Question: I'm playing around with a simple console app that creates one thread and I do some inter thread communication between the main and the worker thread.
I'm posting objects from the main thread to a concurrent queue and the worker thread is dequeueing that and does some processing.
What strikes me as odd, is that when I profile this app, even despite I have two cores.
One core is 100% free and the other core have done all the work, and I see that both threads have been running in that core.

Why is this?
Is it because I use a wait handle that sets when I post a message and releases when the processing is done?
This is my sample code, now using 2 worker threads.
It still behaves the same, main, worker1 and worker2 is running in the same core.
Ideas?
It sort of works now, atleast, I get twice the performance compared to yesterday.
the trick was to slow down the consumer just enough to avoid signaling using the AutoResetEvent.
'''
public class SingleThreadDispatcher
{
public long Count;
private readonly ConcurrentQueue<Action> _queue = new ConcurrentQueue<Action>();
private volatile bool _hasMoreTasks;
private volatile bool _running = true;
private int _status;
private readonly AutoResetEvent _signal = new AutoResetEvent(false);
public SingleThreadDispatcher()
{
var thread = new Thread(Run)
{
IsBackground = true,
Name = "worker" + Guid.NewGuid(),
};
thread.Start();
}
private void Run()
{
while (_running)
{
_signal.WaitOne();
do
{
_hasMoreTasks = false;
Action task;
while (_queue.TryDequeue(out task) && _running)
{
Count ++;
task();
}
//wait a short while to let _hasMoreTasks to maybe be set to true
//this avoids the roundtrip to the AutoResetEvent
//that is, if there is intense pressure on the pool, we let some new
//tasks have the chance to arrive and be processed w/o signaling
if(!_hasMoreTasks)
Thread.Sleep(5);
Interlocked.Exchange(ref _status, 0);
} while (_hasMoreTasks);
}
}
public void Schedule(Action task)
{
_hasMoreTasks = true;
_queue.Enqueue(task);
SetSignal();
}
private void SetSignal()
{
if (Interlocked.Exchange(ref _status, 1) == 0)
{
_signal.Set();
}
}
}
'''
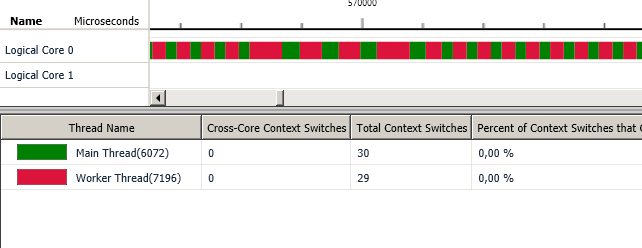
Answer: > Is it because I use a wait handle that sets when I post a message and releases when the processing is done?
Without seeing your code it is hard to say for sure, but from your description it appears that the two threads that you wrote act as co-routines: when the main thread is running, the worker thread has nothing to do, and vice versa. It looks like .NET scheduler is smart enough to not load the second core when this happens.
You can change this behavior in several ways - for example
- -